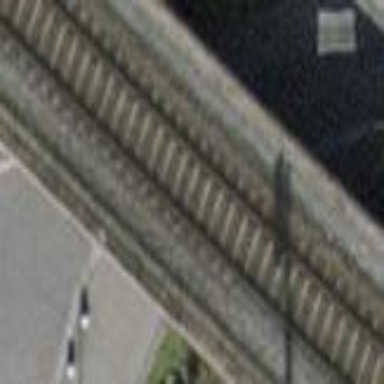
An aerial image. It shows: Beam bridge structure.